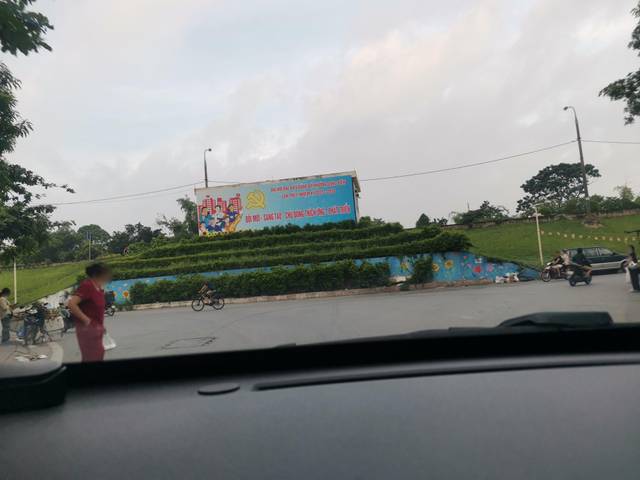
Region: Vietnam
Coordinates: 21.021, 105.902